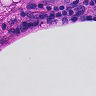
Metastatic tissue present: yes